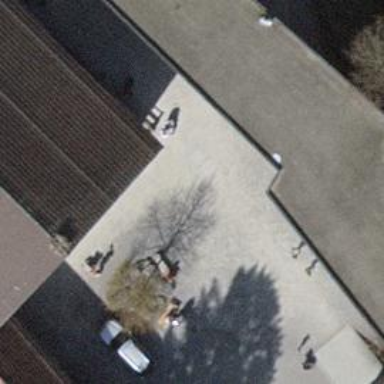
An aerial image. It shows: View of roof of building.